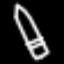
Label: pencil